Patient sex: M
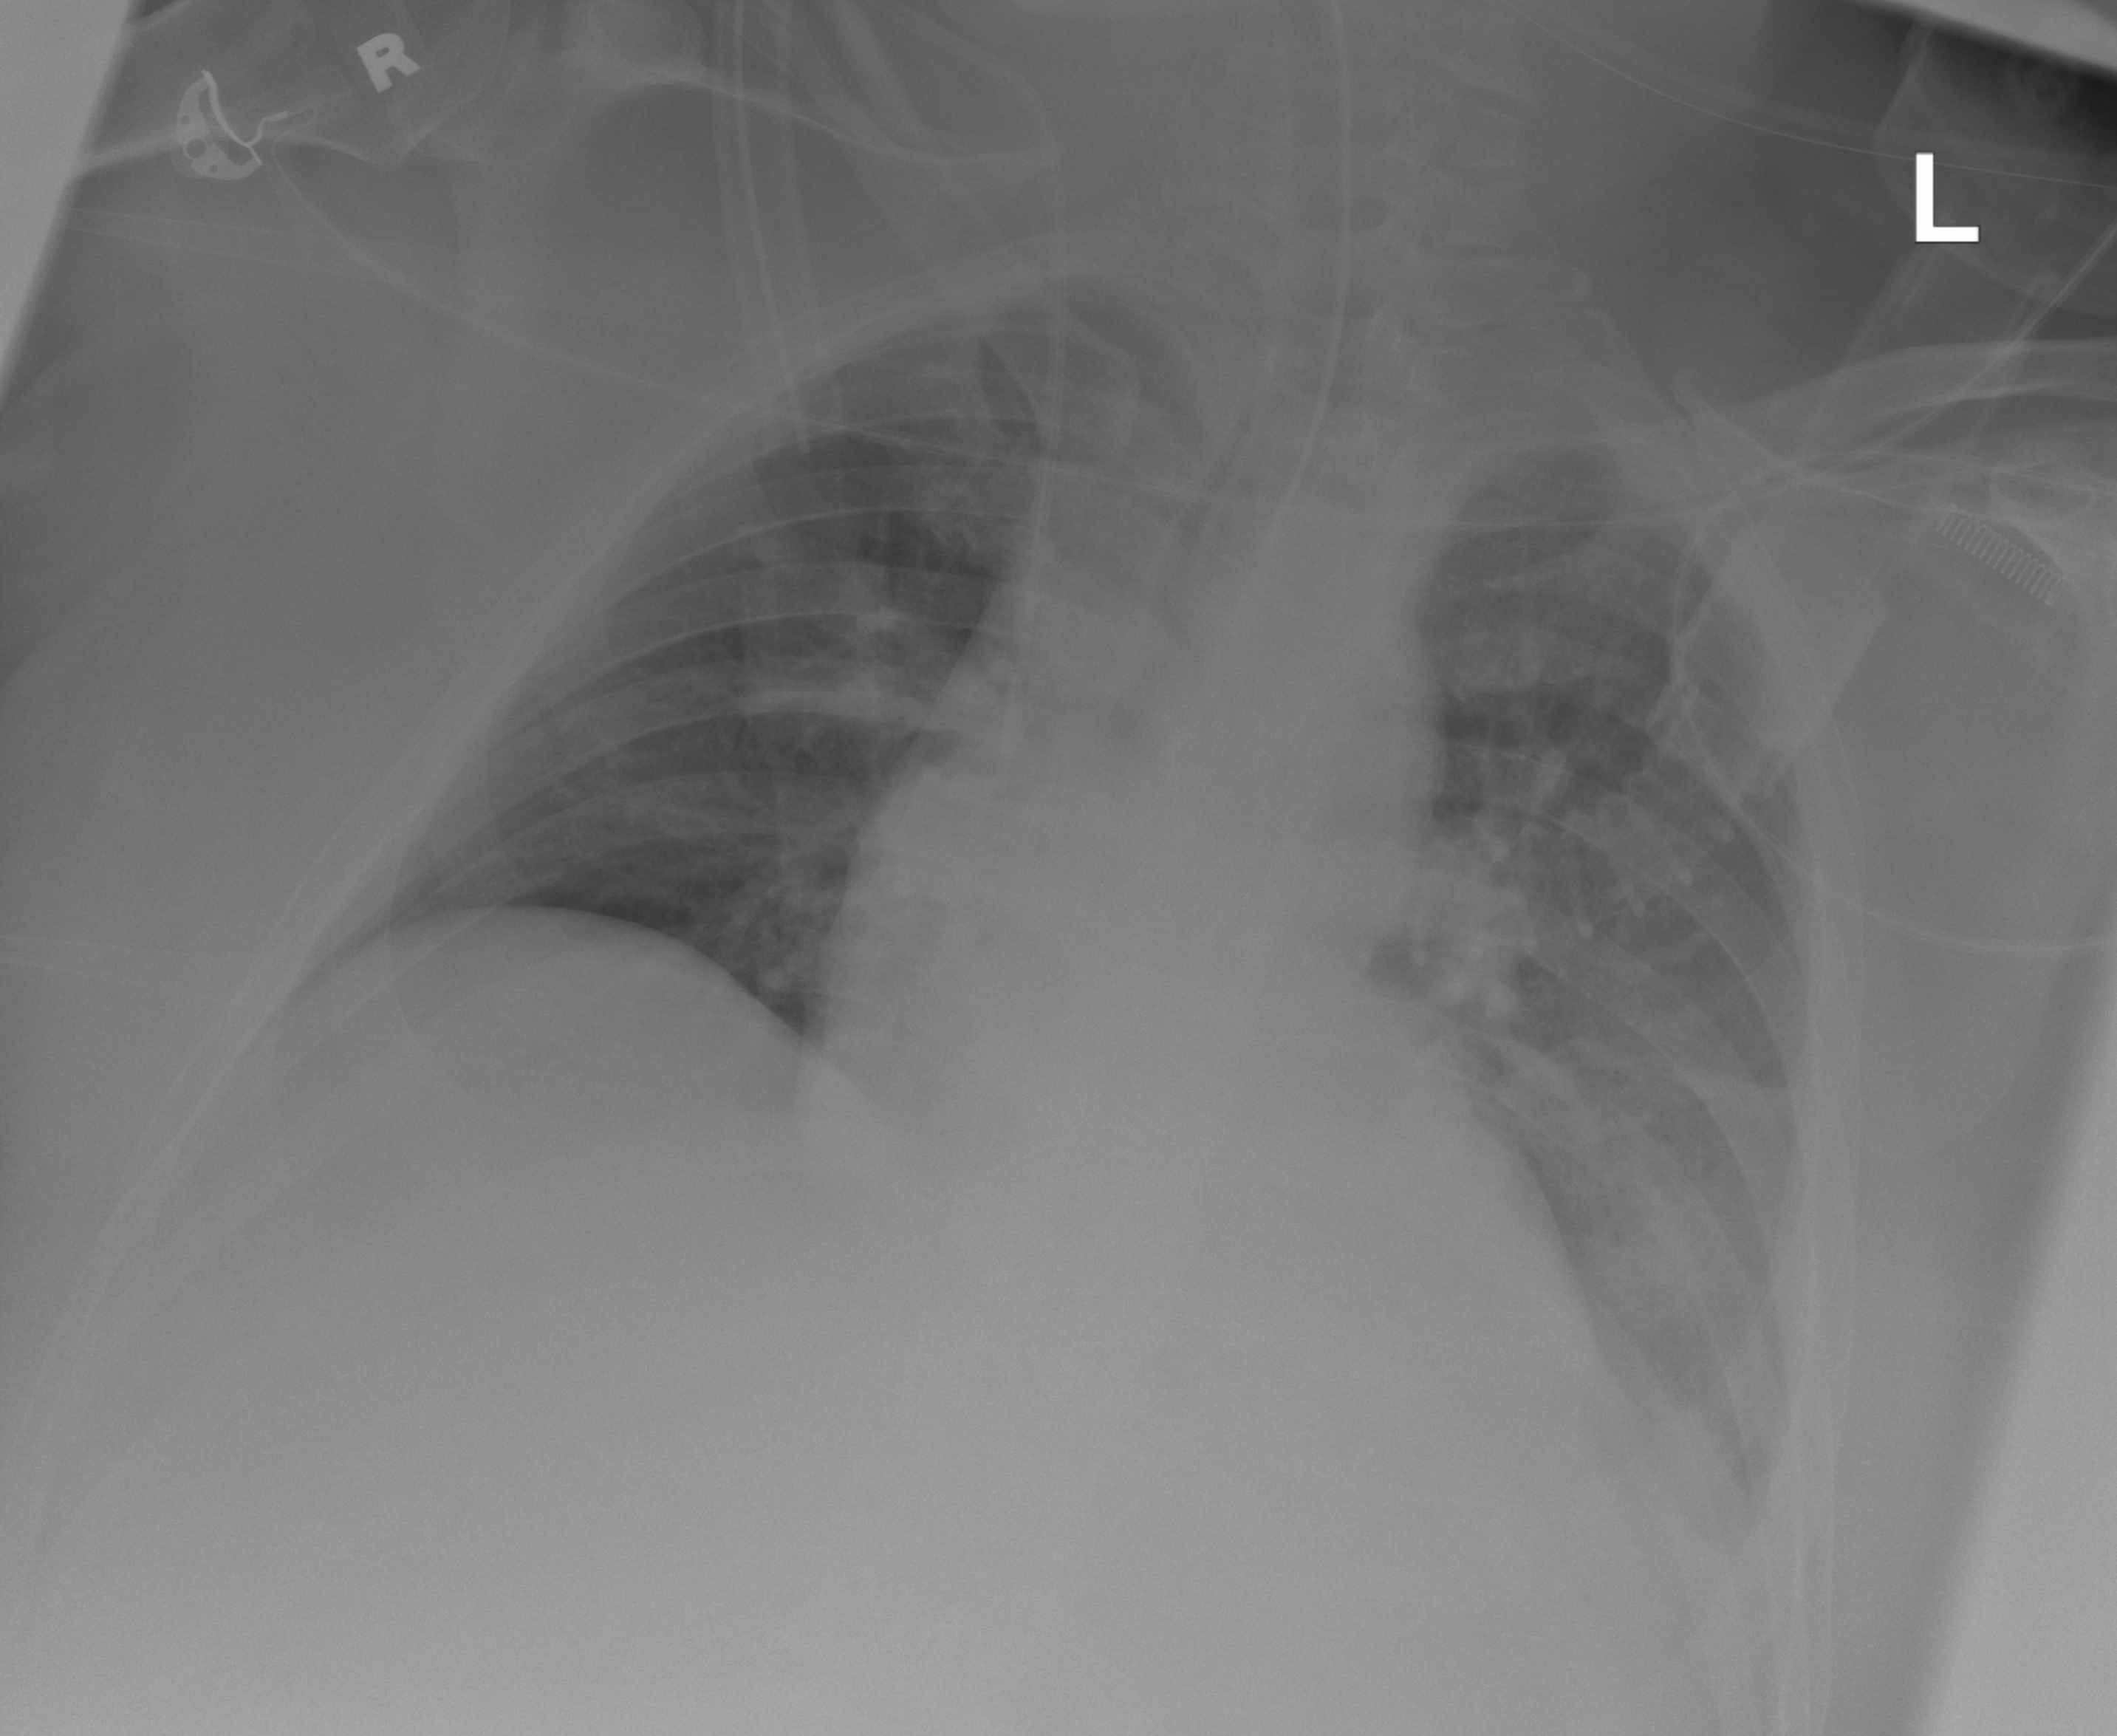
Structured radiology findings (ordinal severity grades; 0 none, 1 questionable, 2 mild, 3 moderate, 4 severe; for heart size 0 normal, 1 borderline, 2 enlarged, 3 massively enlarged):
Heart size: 1
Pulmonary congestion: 0
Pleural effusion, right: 0
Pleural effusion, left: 2
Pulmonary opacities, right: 0
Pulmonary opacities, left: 0
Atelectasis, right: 0
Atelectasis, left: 2